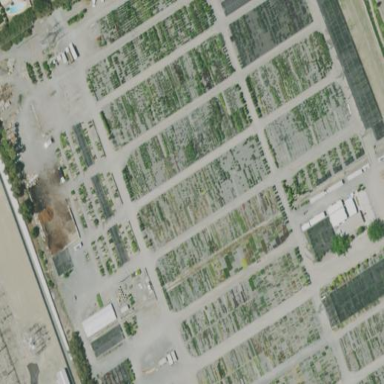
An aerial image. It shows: Plant nursery.